Question: I was recently trying to write a Scapy script that performs a full TCP handshake. The idea was that I connect two Qemu VMs using '-net socket' userspace interface (which seems to handle raw IP/ethernet fine) and instruct machine B to block all input from A (to prevent it from sending the RSTs). Then, I used telnet to 'connect()' from machine A to B and ran the following script on machine B:
'''
#!/usr/bin/python
import scapy.all as scapy
filter = "port 31337"
iface = "eth0"
def prepare_response(t):
print("Received: %s" % repr(t))
t.src, t.dst = t.dst, t.src # swap ethernet addresses
ip = t.getlayer("IP")
ip.src, ip.dst = ip.dst, ip.src
t.dport, t.sport = t.sport, t.dport
t.ack = t.seq
t.ack += 1
syn = scapy.sniff(filter=filter, count=1, iface=iface)[0]
print(syn.sprintf('%TCP.flags%'))
syn_ack = syn
prepare_response(syn_ack)
syn_ack.getlayer("TCP").flags |= 0x10 # set the ACK flag
print(syn_ack.sprintf('%TCP.flags%'))
print("Sending: %s" % repr(syn_ack))
scapy.sendp(syn_ack, iface=iface, verbose=False)
ack = scapy.sniff(filter=filter, count=1, iface=iface)[0]
assert(ack.flags & 0x10)
'''
The problem is that instead of receiving an ACK from A to B, I seem to get a SYN retransmission as if SYN+ACK wasn't interpreted correctly:

tcp on machine A confirms that SYN+ACK reached the machine:
'''
05:47:03.925100 IP 10.0.0.1.39634 > debian.31337: Flags [S], seq <PHONE>, win 14600, options [mss 1460,nop,nop,sackOK,nop,wscale 4], length 0
05:47:03.927515 IP debian.31337 > 10.0.0.1.39634: Flags [S.], seq <PHONE>, ack <PHONE>, win 14600, options [mss 1460,nop,nop,sackOK,nop,wscale 4], length 0
'''
Here's the PCAP file from machine B's perspective in Base64 form:
> 1MOyoQIABAAAAAAAAAAAAP//AAABAAAAYlilUwieDgARAQAAEQEAAAEAXgAA+1JUABI0VggARQABA2UUQAD/ESrYCgAAAuAAAPsU6RTpAO/r/QAAAAAAAwAAAAUAAAE2ATUBNAEzATIBMQFlAWYBZgFmATABMAE0ATUBMAE1ATABMAEwATABMAEwATABMAEwATABMAEwATABOAFlAWYDaXA2BGFycGEAAP8AAQtkZWJpYW4tMTA5MwVsb2NhbAAA/wABATIBMAEwAjEwB2luLWFkZHLAUAD/AAHAWgANAAEAAAB4AAsESTY4NgVMSU5VWMBaAAEAAQAAAHgABAoAAALAcQAMAAEAAAB4AALAWsBaABwAAQAAAHgAEP6AAAAAAAAAUFQA//4SNFbADAAMAAEAAAB4AALAWmJYpVMJoA4AnAAAAJwAAAABAF4AAPtSVAASNFYIAEUAAI4GlEAA/xGJzgoAAAHgAAD7FOkU6QB6hFgAAIQAAAAAAQAAAAABNgE1ATQBMwEyATEBZQFmAWYBZgEwATABNAE1ATABNQEwATABMAEwATABMAEwATABMAEwATABMAEwATgBZQFmA2lwNgRhcnBhAAAMgAEAAAB4ABIKZGViaWFuLTQwNwVsb2NhbABnWKVTvIYIAEIAAABCAAAAUlQAEjRWUlQAEjRWCABFAAA0HdtAAEAGCOcKAAABCgAAAprbemmul/p8AAAAAIACOQhjsAAAAgQFtAEBBAIBAwMEZ1ilU5COCABCAAAAQgAAAFJUABI0VlJUABI0VggARQAANB3bQABABgjnCgAAAgoAAAF6aZrbrpf6fK6X+n2AEjkIY7AAAAIEBbQBAQQCAQMDBGhYpVPTfggAQgAAAEIAAABSVAASNFZSVAASNFYIAEUAADQd3EAAQAYI5goAAAEKAAACmtt6aa6X+nwAAAAAgAI5CGOwAAACBAW0AQEEAgEDAwRqWKVTrI4IAEIAAABCAAAAUlQAEjRWUlQAEjRWCABFAAA0Hd1AAEAGCOUKAAABCgAAAprbemmul/p8AAAAAIACOQhjsAAAAgQFtAEBBAIBAwME
And one from A to B's perspective:
> 1MOyoQIABAAAAAAAAAAAAP//AAABAAAAVVilU9NXCABCAAAAQgAAAFJUABI0VlJUABI0VggARQAANB3bQABABgjnCgAAAQoAAAKa23pprpf6fAAAAACAAjkIFCkAAAIEBbQBAQQCAQMDBFVYpVPIYAgAQgAAAEIAAABSVAASNFZSVAASNFYIAEUAADQd20AAQAYI5woAAAIKAAABemma266X+nyul/p9gBI5CGOwAAACBAW0AQEEAgEDAwRWWKVT008IAEIAAABCAAAAUlQAEjRWUlQAEjRWCABFAAA0HdxAAEAGCOYKAAABCgAAAprbemmul/p8AAAAAIACOQgUKQAAAgQFtAEBBAIBAwMEWFilU4FfCABCAAAAQgAAAFJUABI0VlJUABI0VggARQAANB3dQABABgjlCgAAAQoAAAKa23pprpf6fAAAAACAAjkIFCkAAAIEBbQBAQQCAQMDBA==
At first I thought that this is somehow related to some Linux TCP/IP quirk, so I experimented with turning off TCP timestamps and SYN cookies. I also tried increasing IP ID, which didn't help either. Both machines are running Debian 7.5 with linux-image-3.2.0-4-686-pae under qemu 1.6.2. What am I missing?
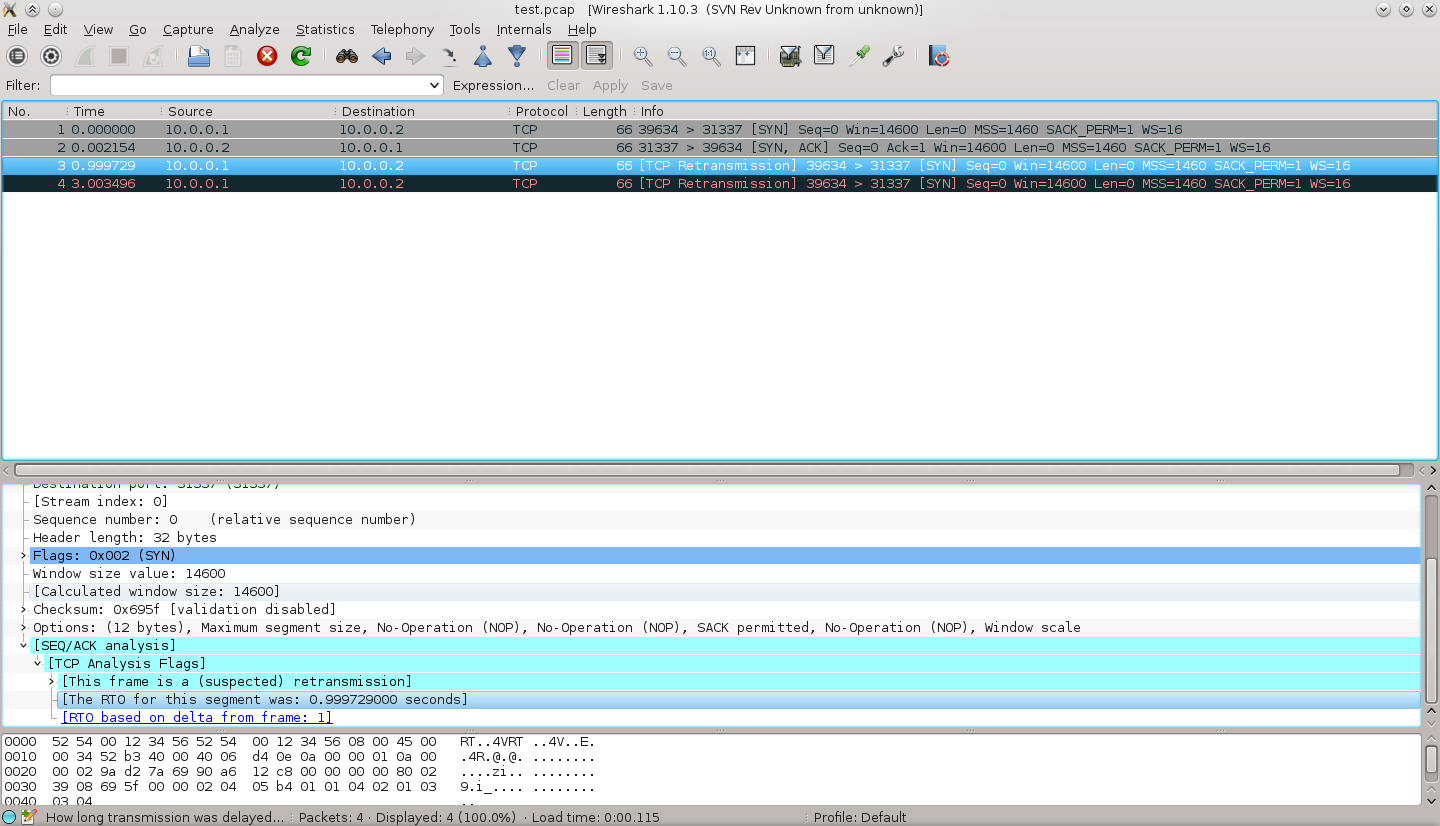
Answer: That's a checksum issue.
In the IP layer it happens to be OK since you're just swapping the source and destination addresses, but in the TCP layer the original checksum becomes wrong when you change the flags value.
The best option is to let Scapy compute the correct checksum value for you, by adding 'del(t[TCP].chksum)' in 'prepare_response()'.